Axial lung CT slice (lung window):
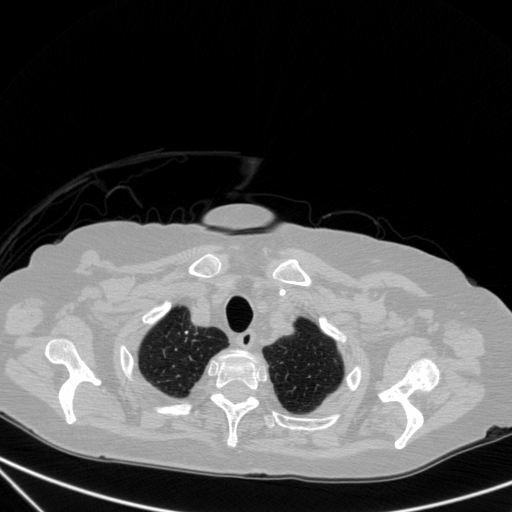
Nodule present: no